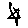
Label: star